Field crop: tomato
Growth stage: 1
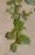
Species: portulaca